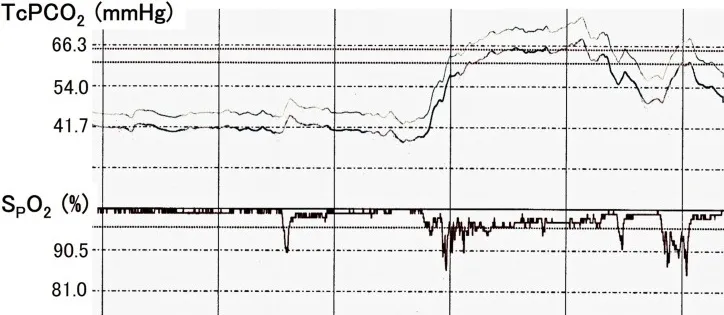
Transcutaneous carbon dioxide (TcPCO2) monitoring during non-invasive positive pressure ventilation (IPAP/EPAP: 15/5 cmH2O, FiO2: 30%, RR: 20 cycles/min). The upper part of the TcPCO2 curve is the actual value and the lower part is the corrected difference from PaCO2. . IPAP: inspiratory positive airway pressure; EPAP: expiratory positive airway pressure; cmH2O: centimeter of water;. FiO2: fraction of inspired oxygen; RR: respiratory rate; PaCO2: artial pressure of carbon dioxide.
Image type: electrography (ekg)